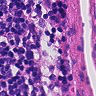
Metastatic tissue present: no